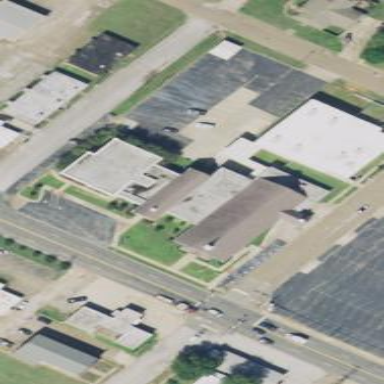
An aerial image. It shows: Building that is place of worship.